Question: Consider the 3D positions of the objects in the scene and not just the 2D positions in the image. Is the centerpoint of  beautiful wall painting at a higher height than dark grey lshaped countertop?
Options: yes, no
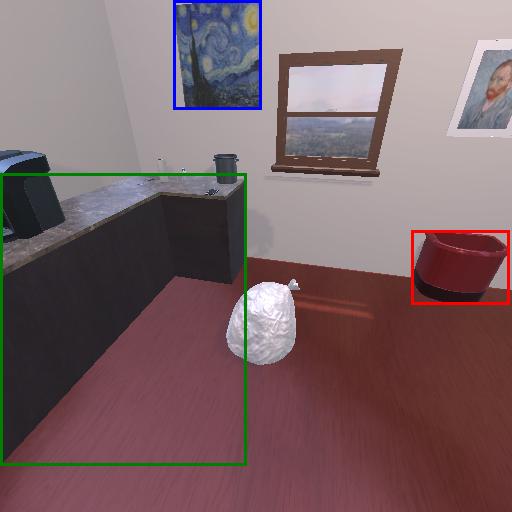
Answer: yes